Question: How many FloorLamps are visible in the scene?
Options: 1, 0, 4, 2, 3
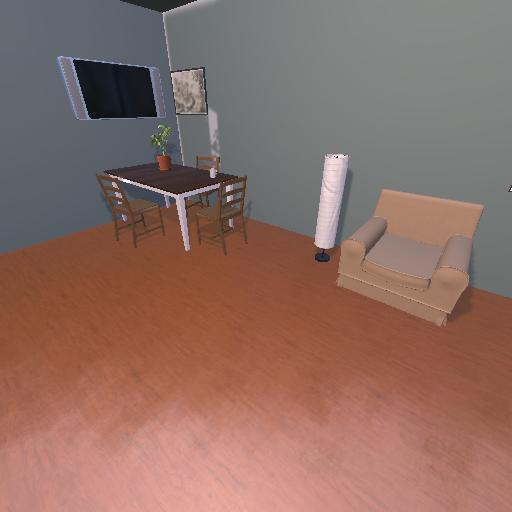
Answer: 1